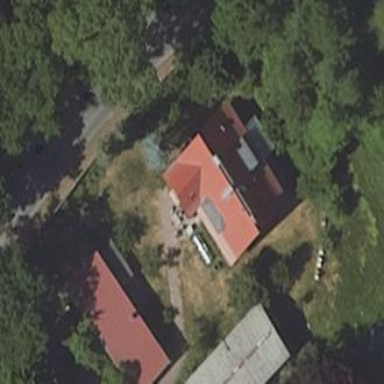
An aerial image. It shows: Residential building.